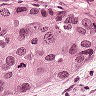
Metastatic tissue present: yes